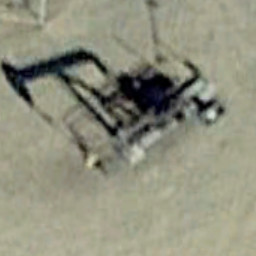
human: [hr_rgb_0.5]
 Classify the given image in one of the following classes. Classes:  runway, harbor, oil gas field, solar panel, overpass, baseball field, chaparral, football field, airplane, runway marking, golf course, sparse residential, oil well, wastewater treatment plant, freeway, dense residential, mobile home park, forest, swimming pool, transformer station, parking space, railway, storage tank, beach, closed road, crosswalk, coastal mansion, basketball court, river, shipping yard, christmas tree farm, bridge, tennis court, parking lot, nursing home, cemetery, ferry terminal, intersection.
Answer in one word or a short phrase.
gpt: oil well